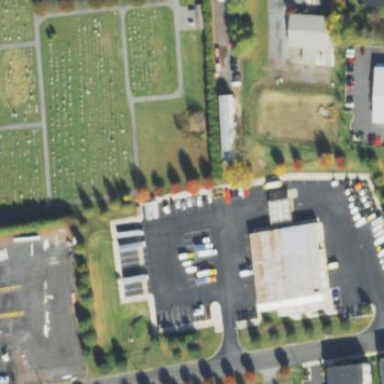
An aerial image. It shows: Cemetery.